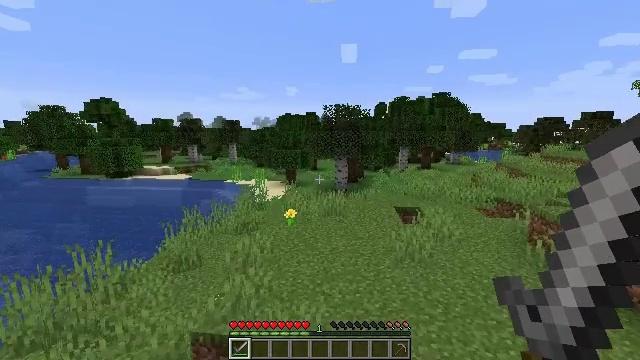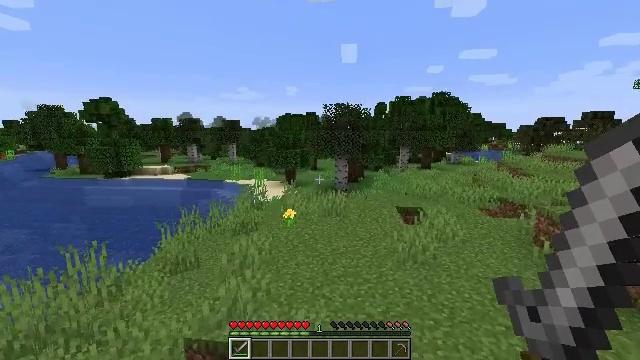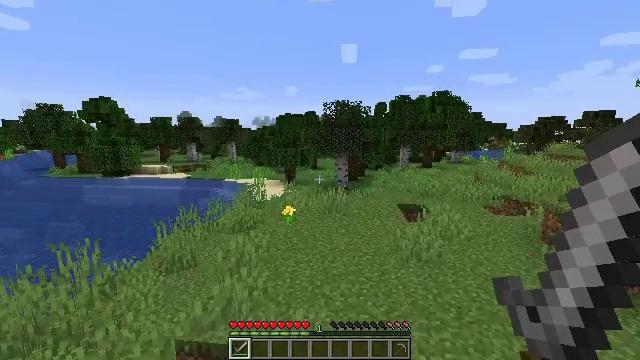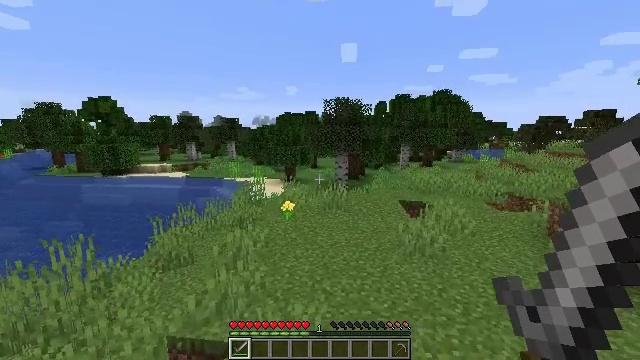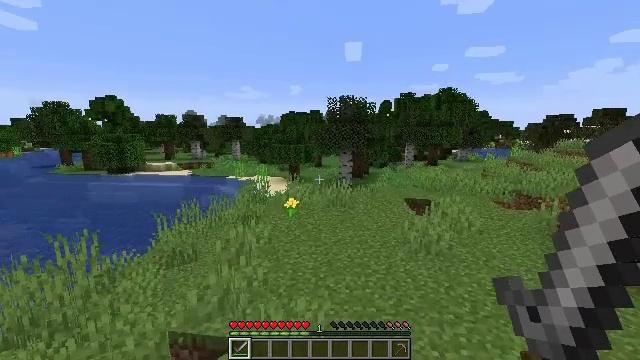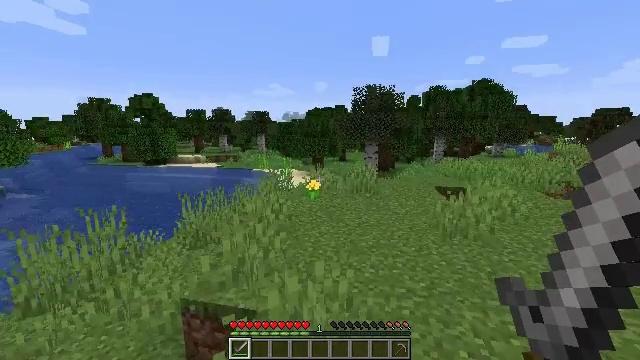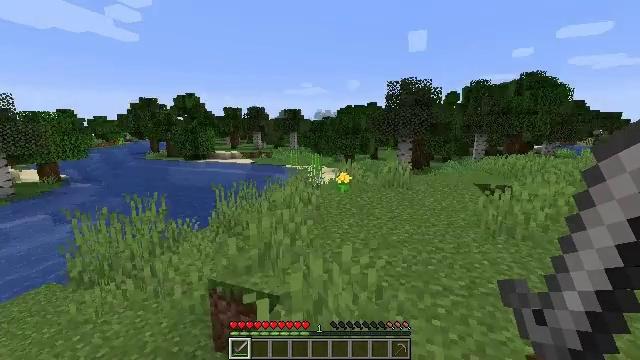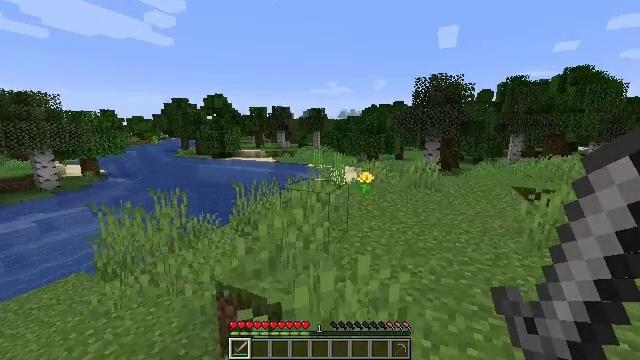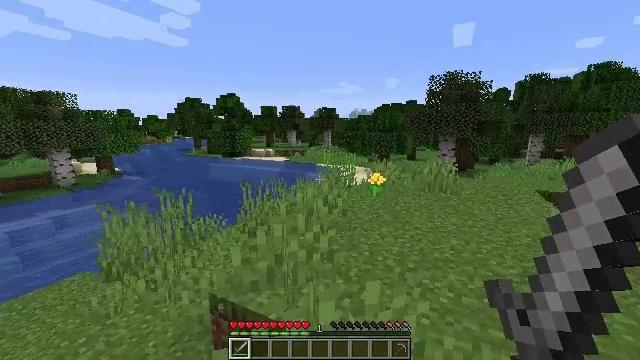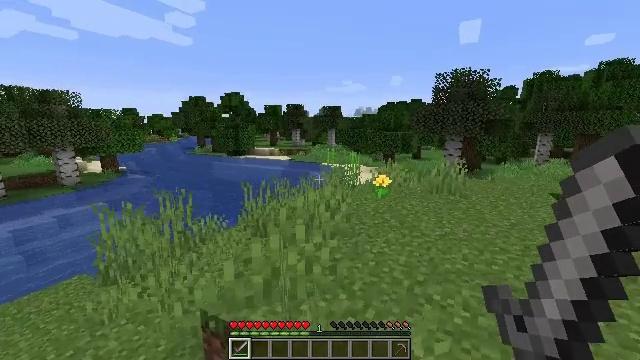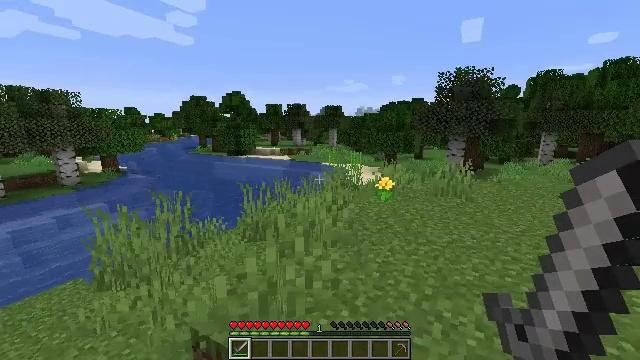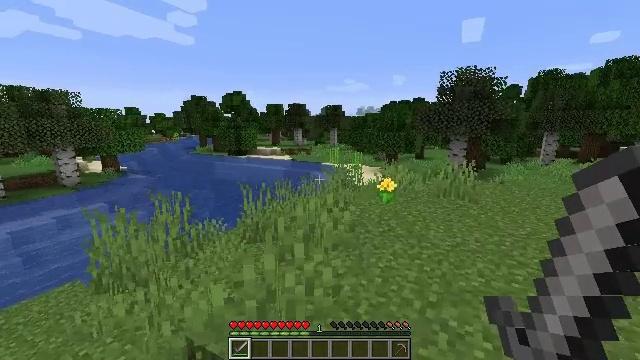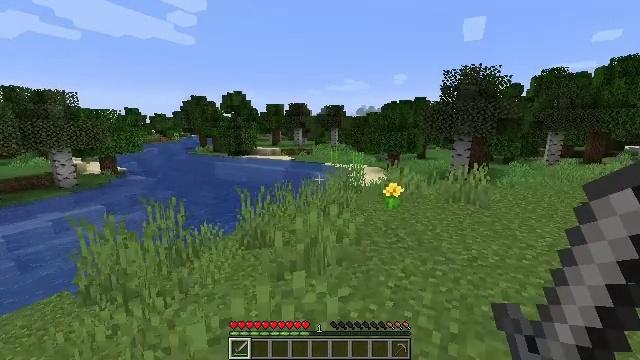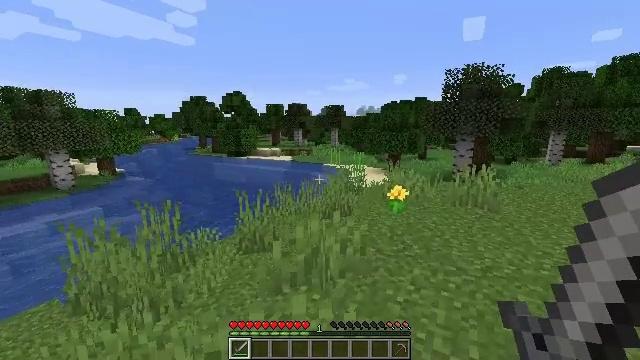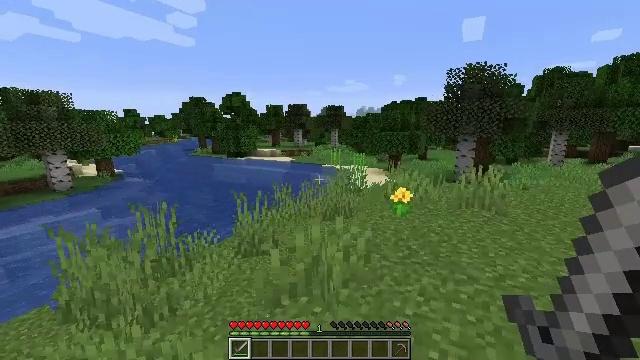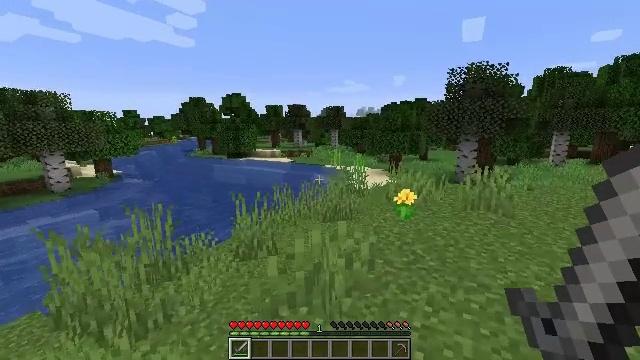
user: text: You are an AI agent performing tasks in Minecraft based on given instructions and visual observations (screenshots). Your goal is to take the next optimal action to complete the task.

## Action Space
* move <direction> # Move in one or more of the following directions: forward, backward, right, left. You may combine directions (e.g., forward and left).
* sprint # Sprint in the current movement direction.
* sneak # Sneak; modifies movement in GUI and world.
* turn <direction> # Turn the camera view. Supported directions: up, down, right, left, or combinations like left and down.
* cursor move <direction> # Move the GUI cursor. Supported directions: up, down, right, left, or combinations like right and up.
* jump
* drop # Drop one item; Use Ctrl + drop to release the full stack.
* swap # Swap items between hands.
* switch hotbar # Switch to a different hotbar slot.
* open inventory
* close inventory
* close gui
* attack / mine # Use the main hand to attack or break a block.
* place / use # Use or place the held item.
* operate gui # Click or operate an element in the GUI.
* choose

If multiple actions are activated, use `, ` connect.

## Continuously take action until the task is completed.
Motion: motion action
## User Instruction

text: Get cooked cod by cooking cod in the furnace.
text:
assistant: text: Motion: move forward, jump
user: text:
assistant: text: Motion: move forward, jump
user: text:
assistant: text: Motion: move forward, jump
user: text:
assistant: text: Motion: move forward, jump
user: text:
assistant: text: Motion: move forward, turn left, jump
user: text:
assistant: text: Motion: move forward, turn left
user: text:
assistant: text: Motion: move forward, turn left
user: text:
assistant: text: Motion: move forward, turn left
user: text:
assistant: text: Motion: move forward
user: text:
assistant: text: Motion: move forward
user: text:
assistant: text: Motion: move forward
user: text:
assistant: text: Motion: move forward
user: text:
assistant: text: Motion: move forward
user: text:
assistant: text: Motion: move forward
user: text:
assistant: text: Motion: move forward
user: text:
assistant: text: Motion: move forward
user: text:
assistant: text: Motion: move forward
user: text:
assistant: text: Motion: move forward
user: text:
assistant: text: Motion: move forward
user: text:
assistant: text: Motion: move forward
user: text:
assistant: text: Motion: move forward
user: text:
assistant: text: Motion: move forward
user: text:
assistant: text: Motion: move forward
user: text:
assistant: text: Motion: move forward
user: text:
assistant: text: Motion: move forward
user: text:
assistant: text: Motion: move forward
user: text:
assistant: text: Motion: move forward
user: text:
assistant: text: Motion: move forward
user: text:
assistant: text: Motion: move forward and move right
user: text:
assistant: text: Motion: move forward and move right